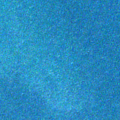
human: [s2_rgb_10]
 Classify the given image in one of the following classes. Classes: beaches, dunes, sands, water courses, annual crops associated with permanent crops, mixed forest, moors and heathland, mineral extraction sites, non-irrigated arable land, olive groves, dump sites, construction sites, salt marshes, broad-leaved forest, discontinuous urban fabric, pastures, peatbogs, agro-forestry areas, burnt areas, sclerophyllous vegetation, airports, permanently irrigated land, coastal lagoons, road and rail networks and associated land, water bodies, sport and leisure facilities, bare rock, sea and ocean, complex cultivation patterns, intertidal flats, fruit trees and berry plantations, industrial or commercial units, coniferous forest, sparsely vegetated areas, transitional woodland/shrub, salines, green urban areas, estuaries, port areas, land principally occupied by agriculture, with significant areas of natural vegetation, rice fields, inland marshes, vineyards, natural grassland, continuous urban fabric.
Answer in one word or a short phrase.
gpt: sea and ocean